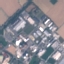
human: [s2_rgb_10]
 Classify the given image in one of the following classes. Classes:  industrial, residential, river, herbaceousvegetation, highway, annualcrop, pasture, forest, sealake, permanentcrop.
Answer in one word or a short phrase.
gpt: Industrial